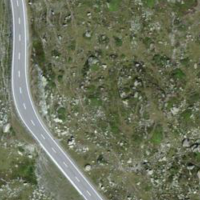
EUNIS habitat code: 26
Species observed at this site:
Dactylorhiza majalis